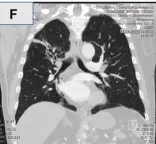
(E-H) Computerized tomography in coronal and axial reconstruction 8 weeks post extraction of the cherry pit.
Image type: radiology (ct)